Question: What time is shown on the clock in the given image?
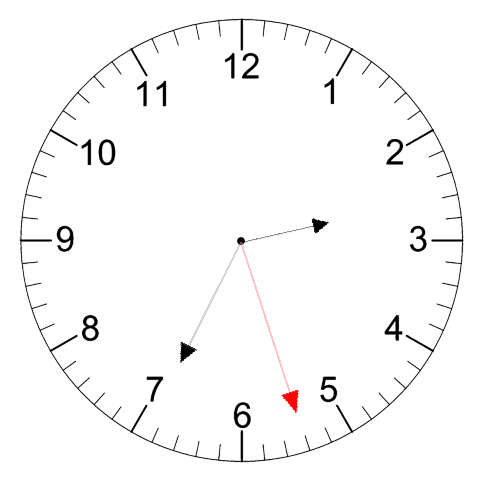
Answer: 02:34:27